Interaction volume radius: 5 \u00c5
Interaction volume height: 15 \u00c5
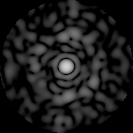
Disorder parameter: 0.818